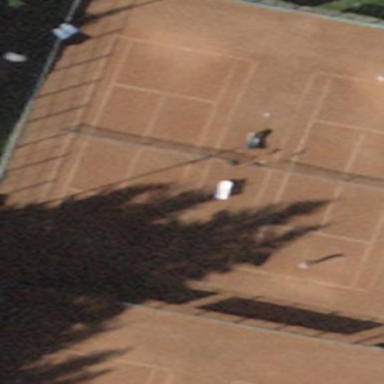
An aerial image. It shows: Clay tennis court on the leisure land pitch.